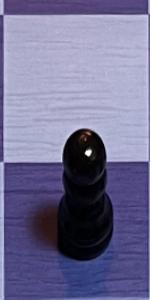
Label: Pawn_Black